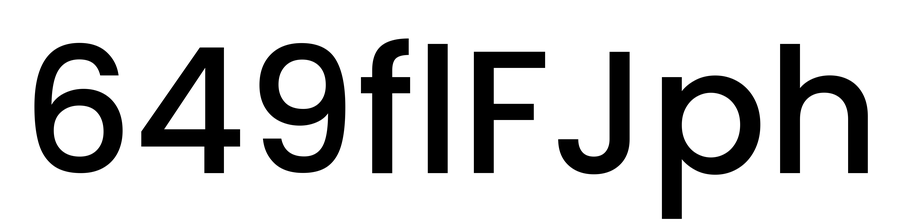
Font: Poppins-Medium